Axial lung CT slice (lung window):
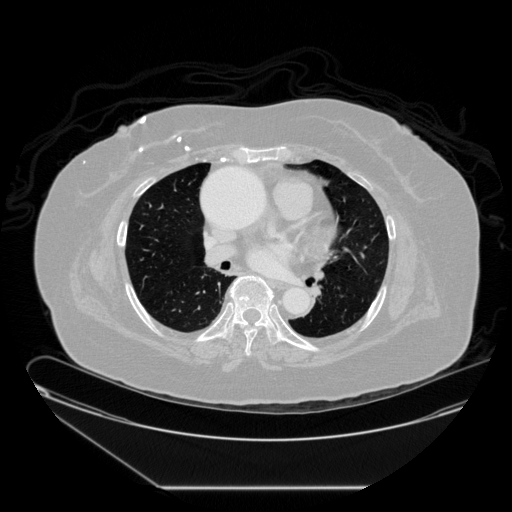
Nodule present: no